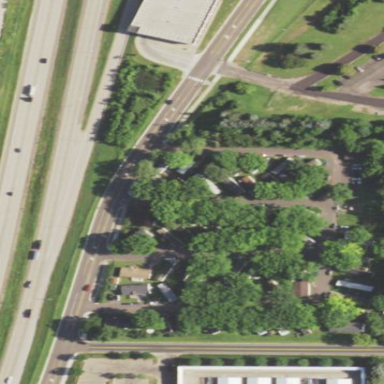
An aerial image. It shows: Residential area known as trailer park.